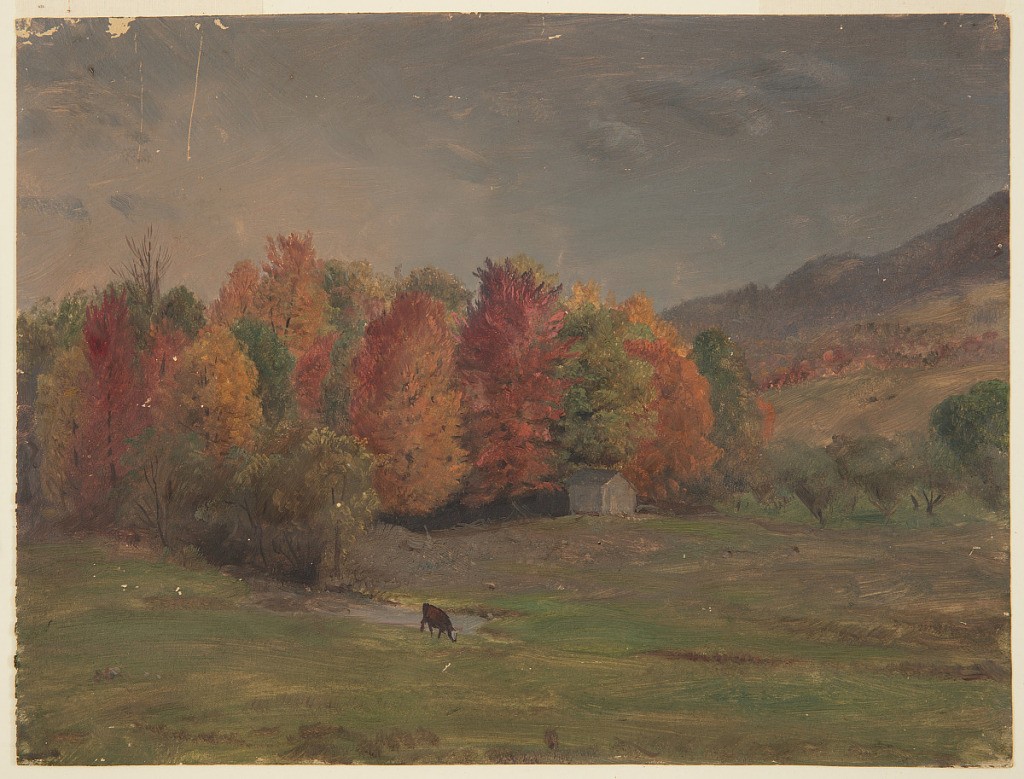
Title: Autumn Landscape, Vermont
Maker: Frederic Edwin Church, American, 1826–1900
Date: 1865–1882
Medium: Oil and graphite on paperboard
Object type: Drawing
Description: Landscape sketch showing a view of autumn foliage in a rural area of Vermont, possibly near Castleton. Rolling, grassy terrain comprises the foreground and features a grazing cow at lower center. Beyond the cow, in the middle distance at center, a small building is situated at the edge of the treeline, with a split rail fence adjacent to it. A dense grove of deciduous trees at center is characterized by their yellow, orange, red, and light green autumn tones. In the background, the slope of a heavily wooded mountain ascends out of frame at right, below a dark, overcast sky.